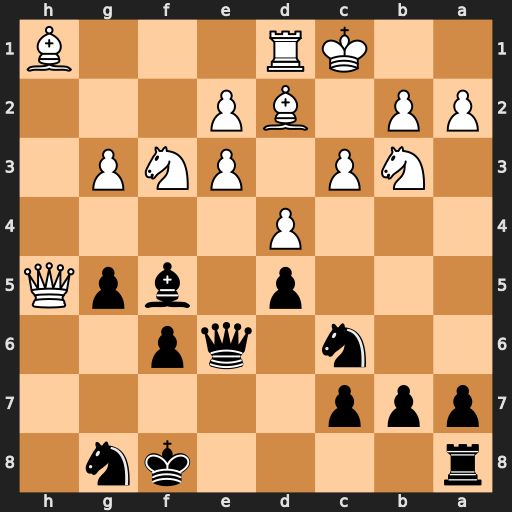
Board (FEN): r4kn1/ppp5/2n1qp2/3p1bpQ/3P4/1NP1PNP1/PP1BP3/2KR3B
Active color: b
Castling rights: -
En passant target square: -
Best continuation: Qe4 Qf7+ Kxf7 Nxg5+ fxg5